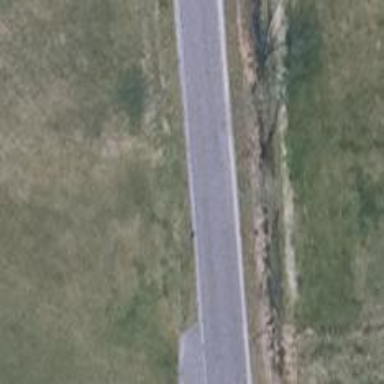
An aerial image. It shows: Tertiary road with asphalt surface and no sidewalk.